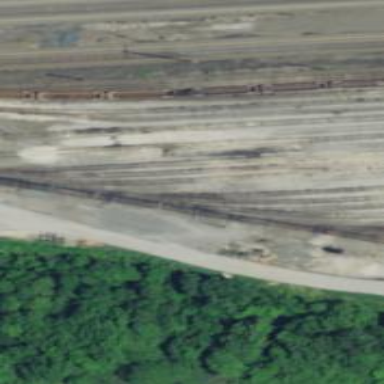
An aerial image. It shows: Railway yard in service.